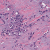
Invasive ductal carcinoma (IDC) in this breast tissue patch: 1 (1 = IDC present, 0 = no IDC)